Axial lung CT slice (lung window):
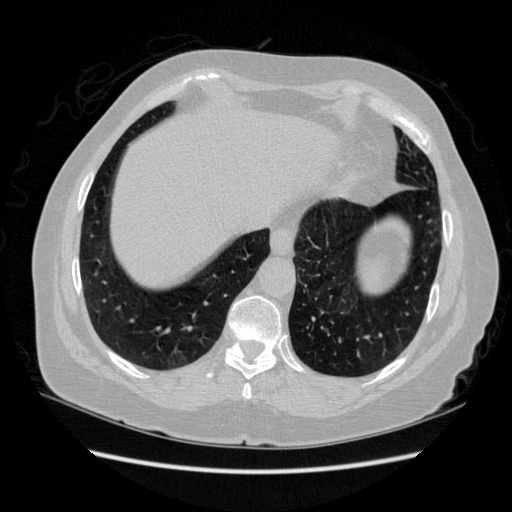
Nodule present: no